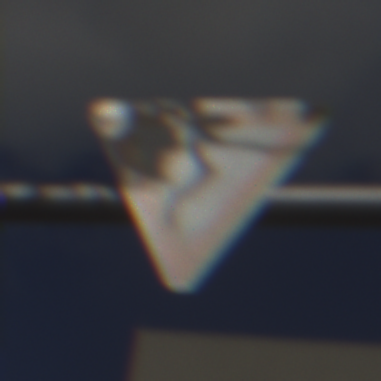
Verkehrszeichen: VorfahrtGewaehren
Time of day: MorningAfternoon
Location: Outdoor (Urban)
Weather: PartlyCloudy
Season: NotSpecified
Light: Natural